Interaction volume radius: 10 \u00c5
Interaction volume height: 10 \u00c5
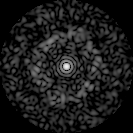
Disorder parameter: 0.8109